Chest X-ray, AP view. Patient: 48 years old, sex M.
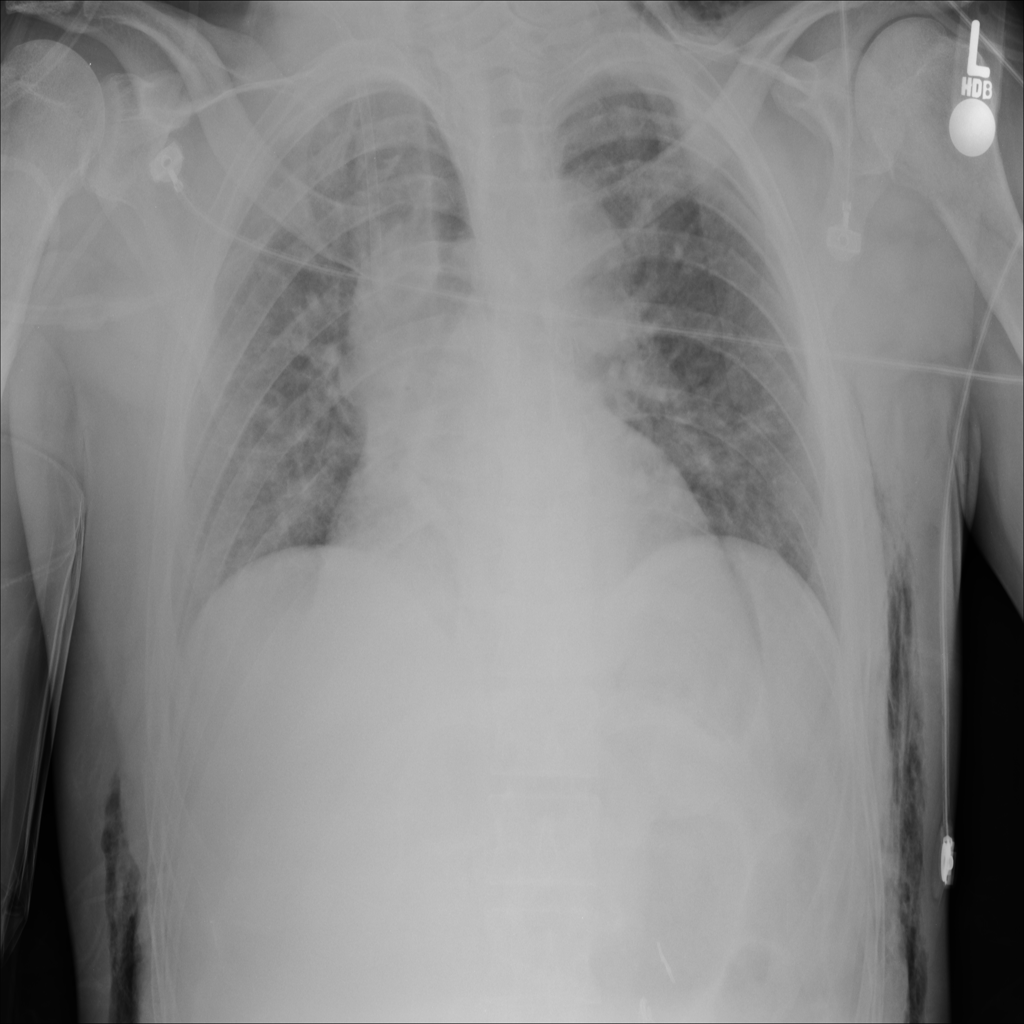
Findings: Emphysema